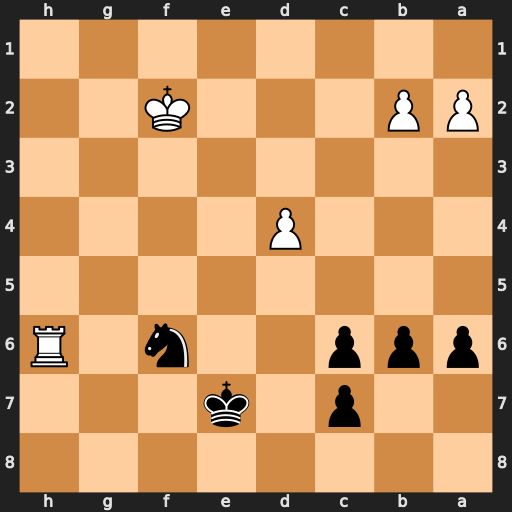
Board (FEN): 8/2p1k3/ppp2n1R/8/3P4/8/PP3K2/8
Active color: b
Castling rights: -
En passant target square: -
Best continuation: Ng4+ Ke2 Nxh6